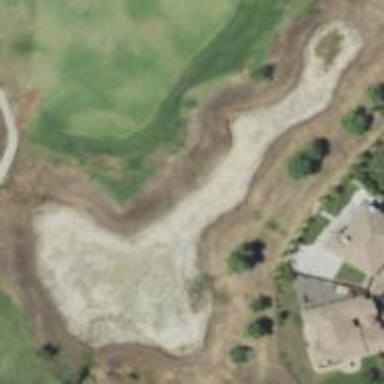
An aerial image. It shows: Picturesque scene of golf course with lateral water hazard.